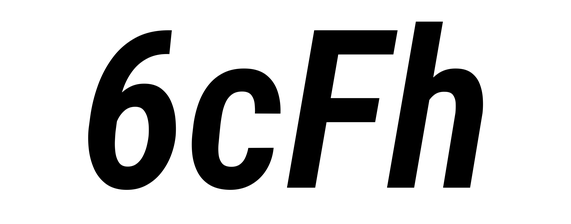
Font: Roboto-Italic_Condensed_SemiBold_Italic